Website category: jobs
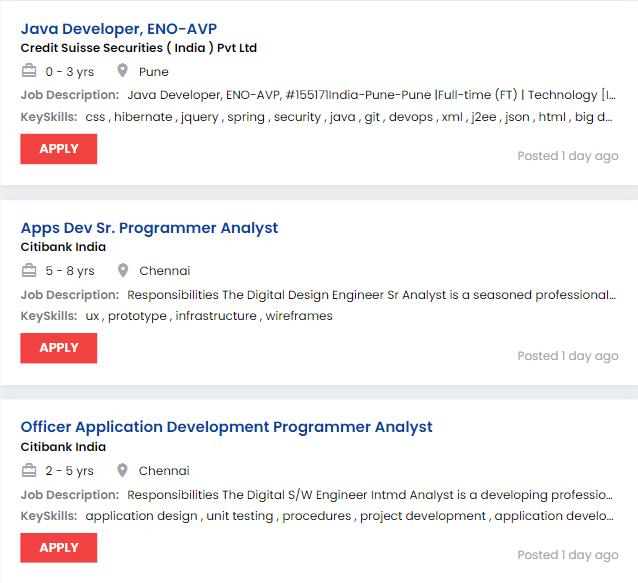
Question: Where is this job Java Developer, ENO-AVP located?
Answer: Pune

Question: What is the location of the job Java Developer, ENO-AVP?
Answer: Pune

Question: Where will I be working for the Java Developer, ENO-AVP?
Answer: Pune

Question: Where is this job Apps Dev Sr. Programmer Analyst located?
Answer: Chennai

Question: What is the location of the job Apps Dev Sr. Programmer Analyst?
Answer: Chennai

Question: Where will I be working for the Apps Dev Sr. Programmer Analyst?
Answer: Chennai

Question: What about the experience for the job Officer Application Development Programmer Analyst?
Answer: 2 - 5 yrs

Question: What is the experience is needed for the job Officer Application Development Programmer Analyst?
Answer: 2 - 5 yrs

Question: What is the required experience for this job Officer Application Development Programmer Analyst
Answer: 2 - 5 yrs

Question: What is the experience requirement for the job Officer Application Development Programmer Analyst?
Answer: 2 - 5 yrs

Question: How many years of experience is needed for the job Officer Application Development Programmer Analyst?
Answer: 2 - 5 yrs

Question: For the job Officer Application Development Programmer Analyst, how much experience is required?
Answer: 2 - 5 yrs

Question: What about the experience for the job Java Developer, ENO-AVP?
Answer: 0 - 3 yrs

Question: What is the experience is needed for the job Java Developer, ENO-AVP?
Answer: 0 - 3 yrs

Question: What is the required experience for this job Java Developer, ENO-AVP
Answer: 0 - 3 yrs

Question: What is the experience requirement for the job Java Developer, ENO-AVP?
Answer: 0 - 3 yrs

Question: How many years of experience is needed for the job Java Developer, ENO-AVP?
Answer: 0 - 3 yrs

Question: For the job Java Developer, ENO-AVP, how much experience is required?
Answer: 0 - 3 yrs

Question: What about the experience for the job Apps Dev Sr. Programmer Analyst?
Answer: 5 - 8 yrs

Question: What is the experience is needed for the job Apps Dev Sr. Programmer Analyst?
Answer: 5 - 8 yrs

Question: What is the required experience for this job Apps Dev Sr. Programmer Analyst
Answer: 5 - 8 yrs

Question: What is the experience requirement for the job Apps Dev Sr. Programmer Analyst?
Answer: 5 - 8 yrs

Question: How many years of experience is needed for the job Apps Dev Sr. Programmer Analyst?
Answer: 5 - 8 yrs

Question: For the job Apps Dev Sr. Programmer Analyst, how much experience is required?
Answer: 5 - 8 yrs

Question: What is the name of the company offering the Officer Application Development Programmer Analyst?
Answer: Citibank India

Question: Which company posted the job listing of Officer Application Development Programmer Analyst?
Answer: Citibank India

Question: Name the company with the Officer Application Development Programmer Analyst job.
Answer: Citibank India

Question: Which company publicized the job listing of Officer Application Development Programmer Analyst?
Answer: Citibank India

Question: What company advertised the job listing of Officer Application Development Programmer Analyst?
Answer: Citibank India

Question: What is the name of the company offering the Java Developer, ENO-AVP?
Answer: Credit Suisse Securities ( India ) Pvt Ltd

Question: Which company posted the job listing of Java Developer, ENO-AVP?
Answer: Credit Suisse Securities ( India ) Pvt Ltd

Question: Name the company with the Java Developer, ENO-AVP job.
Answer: Credit Suisse Securities ( India ) Pvt Ltd

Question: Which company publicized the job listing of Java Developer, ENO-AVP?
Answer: Credit Suisse Securities ( India ) Pvt Ltd

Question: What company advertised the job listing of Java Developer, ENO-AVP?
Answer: Credit Suisse Securities ( India ) Pvt Ltd

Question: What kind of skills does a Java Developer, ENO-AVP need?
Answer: css , hibernate , jquery , spring , security , java , git , devops , xml , j2ee , json , html , big data , technical skills , rest , oracle , maven , weblogic , javascript , java developer , eclipse , spring boot , struts , servlets , pega

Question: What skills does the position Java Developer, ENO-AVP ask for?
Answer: css , hibernate , jquery , spring , security , java , git , devops , xml , j2ee , json , html , big data , technical skills , rest , oracle , maven , weblogic , javascript , java developer , eclipse , spring boot , struts , servlets , pega

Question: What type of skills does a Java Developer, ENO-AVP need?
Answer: css , hibernate , jquery , spring , security , java , git , devops , xml , j2ee , json , html , big data , technical skills , rest , oracle , maven , weblogic , javascript , java developer , eclipse , spring boot , struts , servlets , pega

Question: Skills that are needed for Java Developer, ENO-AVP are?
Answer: css , hibernate , jquery , spring , security , java , git , devops , xml , j2ee , json , html , big data , technical skills , rest , oracle , maven , weblogic , javascript , java developer , eclipse , spring boot , struts , servlets , pega

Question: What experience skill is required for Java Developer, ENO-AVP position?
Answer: css , hibernate , jquery , spring , security , java , git , devops , xml , j2ee , json , html , big data , technical skills , rest , oracle , maven , weblogic , javascript , java developer , eclipse , spring boot , struts , servlets , pega

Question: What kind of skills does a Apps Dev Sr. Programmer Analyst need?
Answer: ux , prototype , infrastructure , wireframes

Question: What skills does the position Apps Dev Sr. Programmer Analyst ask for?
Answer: ux , prototype , infrastructure , wireframes

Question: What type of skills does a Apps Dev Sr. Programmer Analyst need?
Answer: ux , prototype , infrastructure , wireframes

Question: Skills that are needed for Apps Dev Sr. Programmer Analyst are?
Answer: ux , prototype , infrastructure , wireframes

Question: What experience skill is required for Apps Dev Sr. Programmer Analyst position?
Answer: ux , prototype , infrastructure , wireframes

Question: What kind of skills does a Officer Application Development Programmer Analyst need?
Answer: application design , unit testing , procedures , project development , application development , written communication , infrastructure

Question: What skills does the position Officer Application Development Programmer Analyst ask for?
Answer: application design , unit testing , procedures , project development , application development , written communication , infrastructure

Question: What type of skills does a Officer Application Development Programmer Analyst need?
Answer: application design , unit testing , procedures , project development , application development , written communication , infrastructure

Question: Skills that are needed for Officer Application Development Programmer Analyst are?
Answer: application design , unit testing , procedures , project development , application development , written communication , infrastructure

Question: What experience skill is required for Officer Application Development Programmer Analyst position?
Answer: application design , unit testing , procedures , project development , application development , written communication , infrastructure